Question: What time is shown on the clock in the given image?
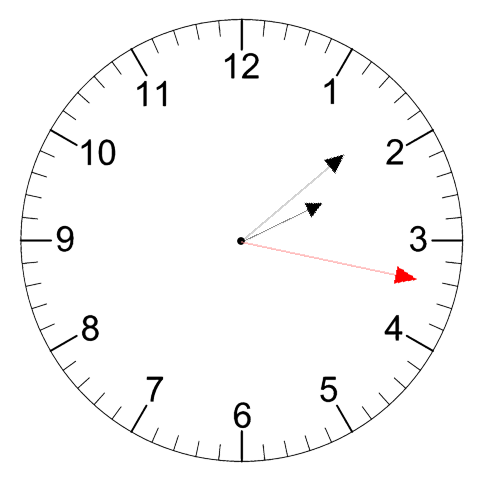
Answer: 02:08:17